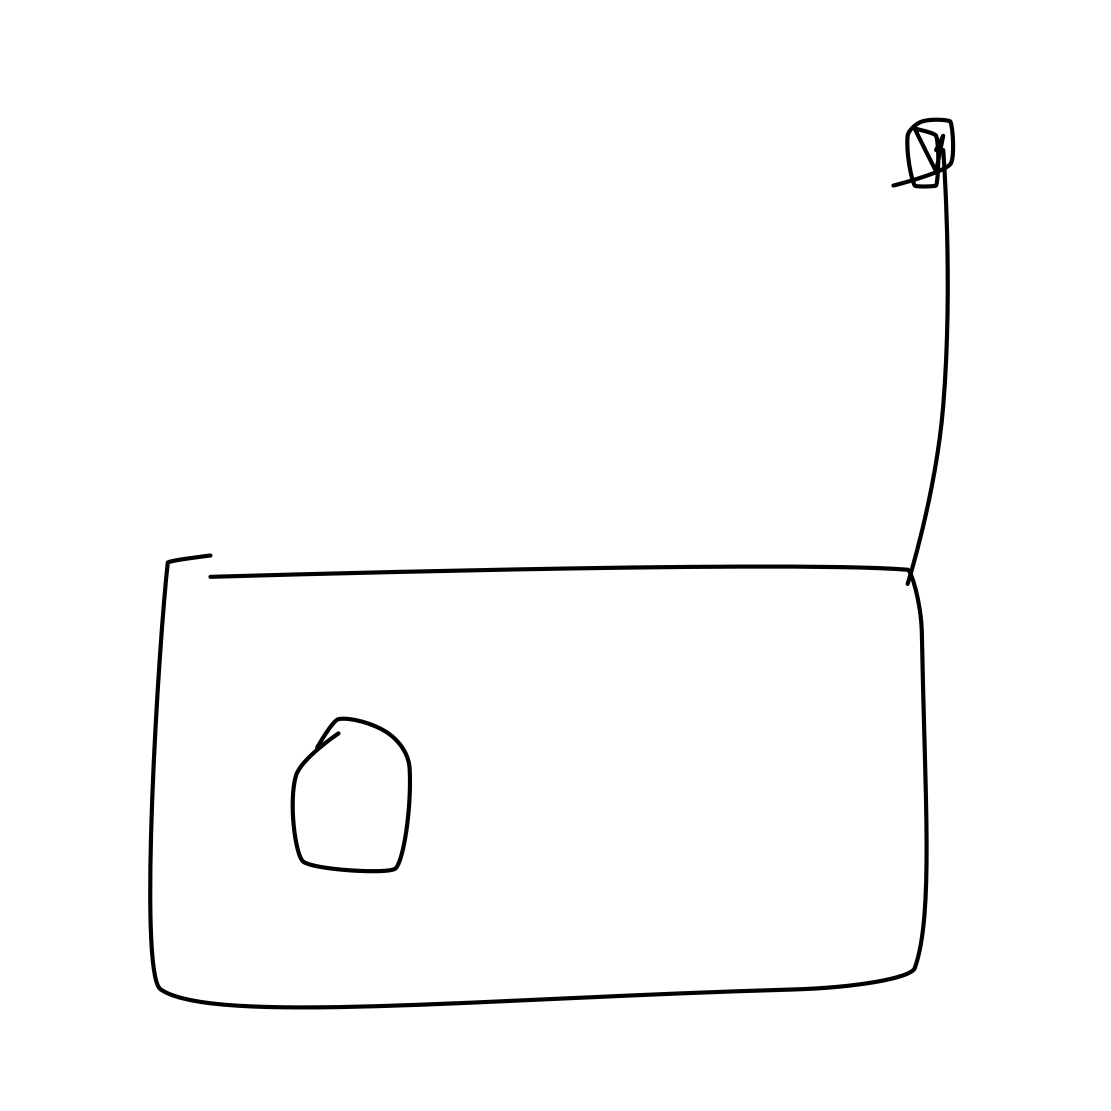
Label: radio